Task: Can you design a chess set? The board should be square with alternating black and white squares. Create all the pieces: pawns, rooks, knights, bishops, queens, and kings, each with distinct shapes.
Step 742:
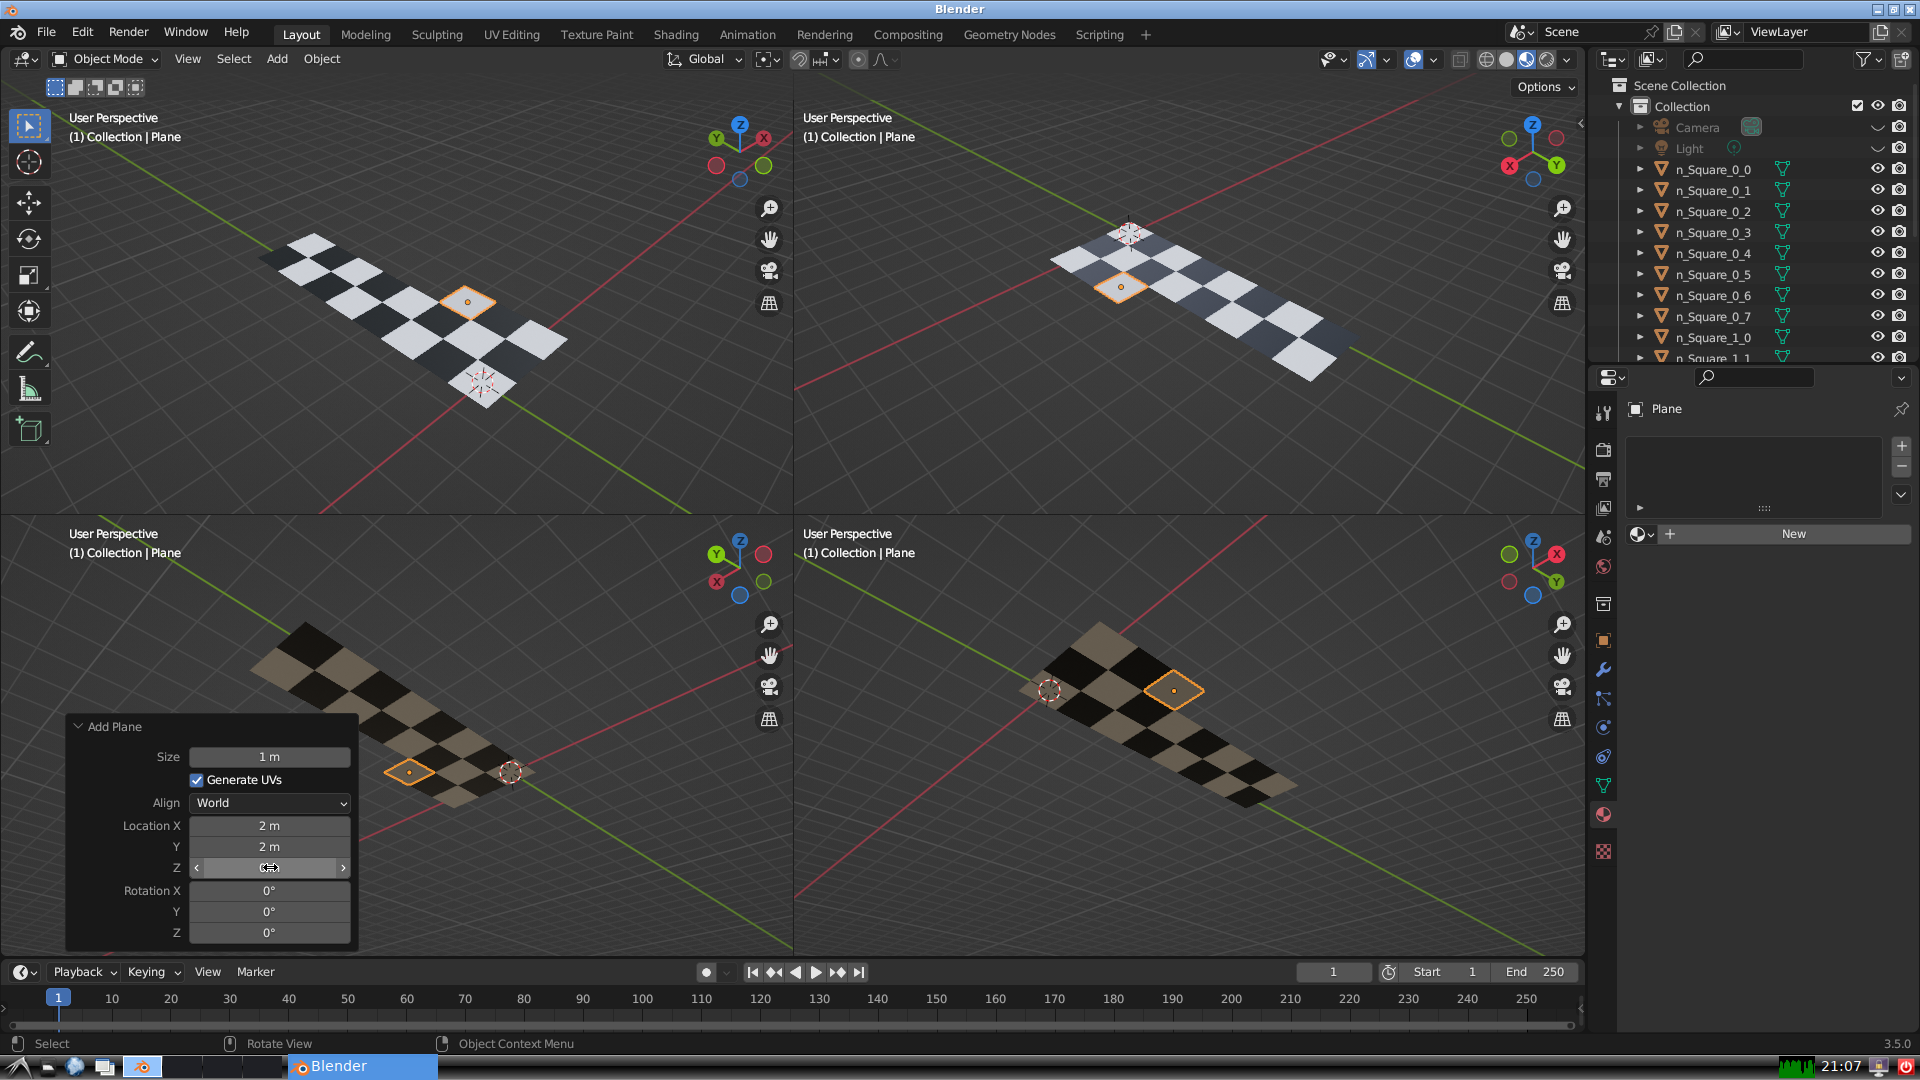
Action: {"mouse_move": [960, 540]}